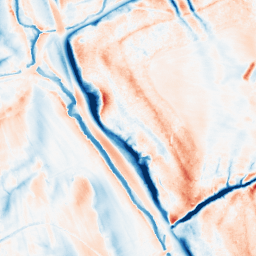
Category: classical
Decomposition family: gaussian_anisotropic
Decomposition parameters: sigma_x: 10
sigma_y: 2
Upsampling method: bicubic
Upsampling parameters: scale: 2
Upsampling scale: 2